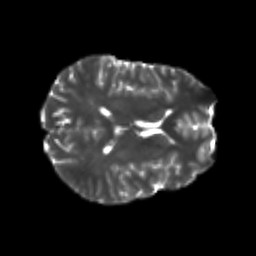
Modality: T2w
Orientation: axial
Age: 22
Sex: male
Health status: healthy
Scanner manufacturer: philips
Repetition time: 7.386 s
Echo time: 0.08599 s